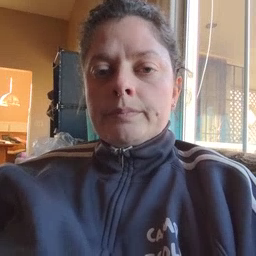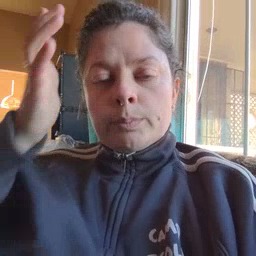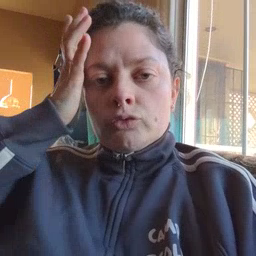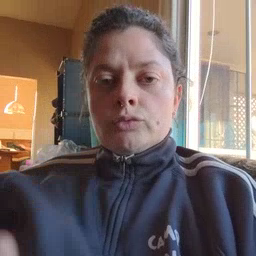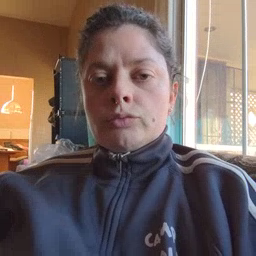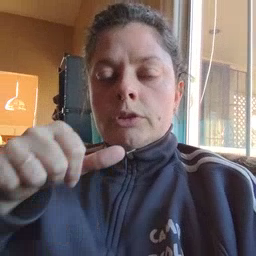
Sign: garbage